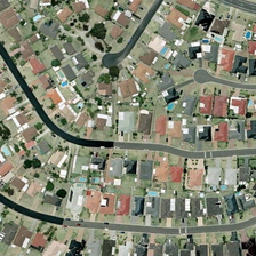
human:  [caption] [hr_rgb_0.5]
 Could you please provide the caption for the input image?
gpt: There are many residential areas on both sides of the river.

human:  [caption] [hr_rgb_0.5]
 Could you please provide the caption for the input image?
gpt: There are many residential areas on both sides of the river.

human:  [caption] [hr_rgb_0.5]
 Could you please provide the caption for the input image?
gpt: There are many residential areas on both sides of the river.

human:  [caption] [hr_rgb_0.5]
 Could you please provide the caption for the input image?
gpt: There are many residential areas on both sides of the river.

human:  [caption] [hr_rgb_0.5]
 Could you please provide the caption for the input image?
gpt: There are many residential areas on both sides of the river.